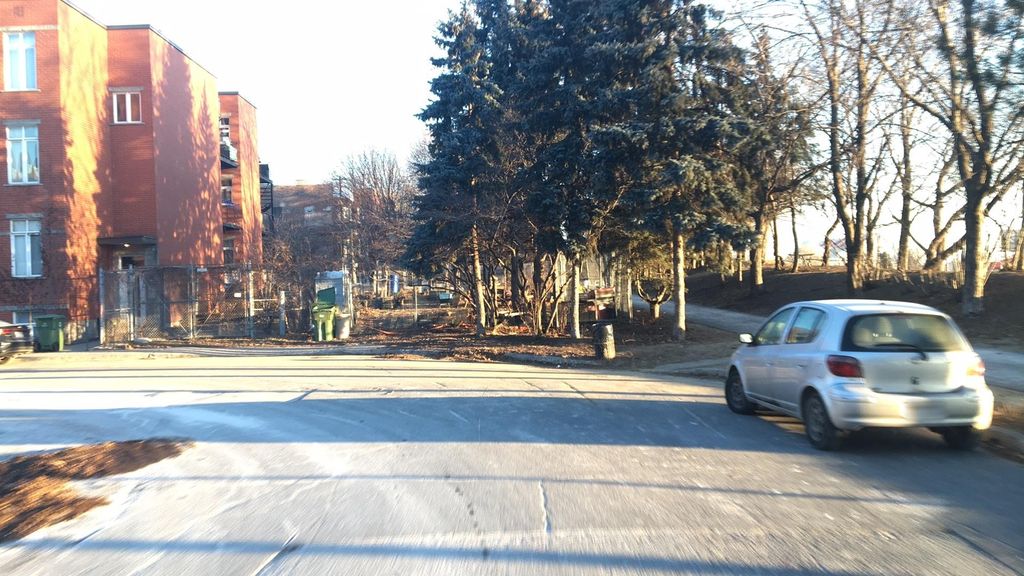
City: montreal